Question: I am not receiving click events from my Buttons. I wonder why.
I have a LinearLayout, with a include layout on the top for the action bar, and below I have a button. I am not able to receive events for
1. the "mylocation icon" on the action bar, right below
2. the Next button
3. the zoom in / out buttons
What am I missing here?

'''
<?xml version="1.0" encoding="utf-8"?>
<RelativeLayout xmlns:android="http://schemas.android.com/apk/res/android"
android:layout_width="fill_parent"
android:layout_height="fill_parent" >
<include
android:id="@+id/actionbar"
android:layout_alignParentTop="true"
layout="@layout/actionbar" />
<Button
android:id="@+id/next"
<!-- removed unnecesary attr's -->
android:background="#f6461d"
android:clickable="true"
android:enabled="true"
android:text="Next"/>
</RelativeLayout>
'''
'''
<?xml version="1.0" encoding="utf-8"?>
<LinearLayout xmlns:android="http://schemas.android.com/apk/res/android"
android:layout_alignParentTop="true"
android:background="#EEeeeee4"
<!-- removed unnecesary attr's --> >
<LinearLayout
<!-- removed unnecesary attr's -->
android:orientation="horizontal" >
<Button
android:id="@+id/icruiseon"
<!-- removed unnecesary attr's -->
android:background="@drawable/curbcablogo" />
<Button
android:id="@+id/refresh"
<!-- removed unnecesary attr's -->
android:background="@drawable/refresh" />
<ImageView
android:id="@+id/connectStatus"
<!-- removed unnecesary attr's -->
android:src="@drawable/disconnect" />
<ImageView
android:id="@+id/busy"
<!-- removed unnecesary attr's -->
android:clickable="false"
android:src="@drawable/busy" />
<TextView
android:id="@+id/subscriberInbox"
<!-- removed unnecesary attr's -->
android:background="@drawable/incomingprovider" />
</LinearLayout>
<LinearLayout
<!-- removed unnecesary attr's --> >
<TextView
android:id="@+id/currentAddress"
<!-- removed unnecesary attr's -->
android:text="Receiving address....." />
<ImageView
android:id="@+id/whereAmI"
<!-- removed unnecesary attr's -->
android:src="@drawable/mylocation" />
</LinearLayout>
</LinearLayout>
'''
'''
public class MyActivity {
onCreate() {
setContentView(R.layout.location) ;
next = (Button) this.findViewById(R.id.next);
next.setOnClickListener(this);
whereAmI = (ImageView) this.findViewById(R.id.whereAmI);
whereAmI.setOnClickListener(this) ;
@Override
public void onClick(View v) {
if (v == next) {
Toast.makeText(this, "searching", Toast.LENGTH_LONG).show() ;
new Search(this, source, destination).execute(null);
} else if (v == whereAmI) {
Toast.makeText(this, "centering", Toast.LENGTH_LONG).show() ;
location.getController().setCenter(source);
new GetGeoAddress(this, source).execute(null);
}
}
'''
'''
public class HomeActivity extends MyActivity {
onCreate() {
//No setContentView here ; I expect that the super class MyActivity will setContentView.
'''
Edit : Removed the MapView from layout and code, to eliminate and debug. I still dont get click events. What am I missing here ?
Edit 2 : Added somemore changes above, I suspect this has something to do with Activity Inheritance. I know I am missing something basic here. What is it ?
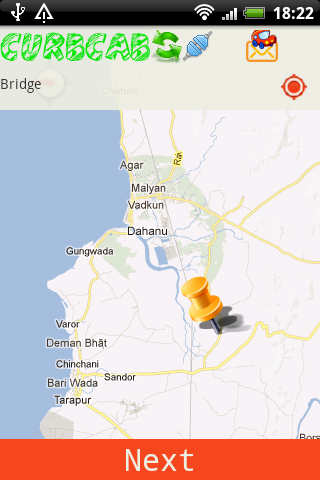
Answer: Fixed the issue. Inheritance between Activities confuses the onClickListner.
'''
public class SuperClass extends Activity implements OnClickListner {
public onCreate() {
setContentView(R.layout.layoutwithView_ABC) ;
ABC.setOnClickListener(this) ;
...
public void onClick() {
Toast ("this wont show up") ;
}
...
}
'''
'''
public class SubClass extends SuperClass implements OnClickListner {
public onCreate() {
//NOT init here, setContentView(R.layout.layoutwithView_ABC) ;
...
public void onClick() {
Toast ("will show up") ;
}
...
}
'''
Hope I have represented the answer correctly. Even when I have setOnClickListerer for ABC in superclass, the onClick of SubClass is called, since its "Override", Simple Answer.